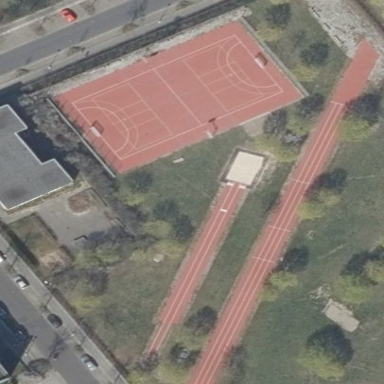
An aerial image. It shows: Tartan track for athletics with long jump area.